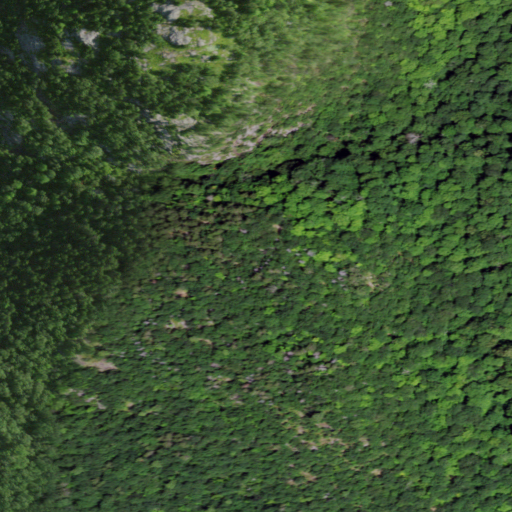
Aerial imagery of mountain in New York named Little Fay Mountain containing deciduous forest and evergreen forest